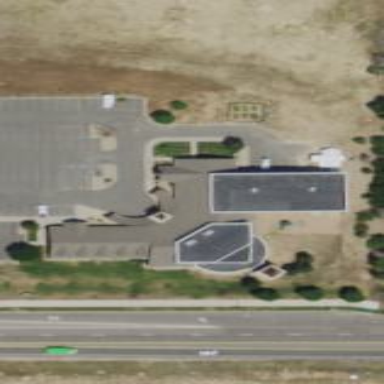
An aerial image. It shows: Beautiful church building.